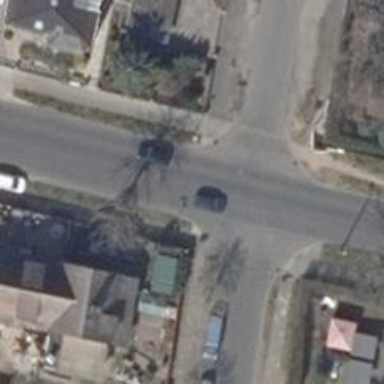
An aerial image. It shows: Unmarked crossing on the road.